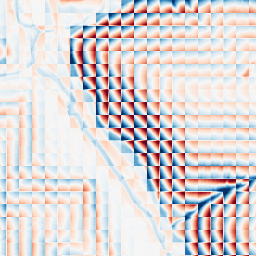
Category: wavelet
Decomposition family: wavelet_dwt
Decomposition parameters: wavelet: haar
level: 4
Upsampling method: sinc_blackman
Upsampling parameters: scale: 4
kernel_size: 8
Upsampling scale: 4